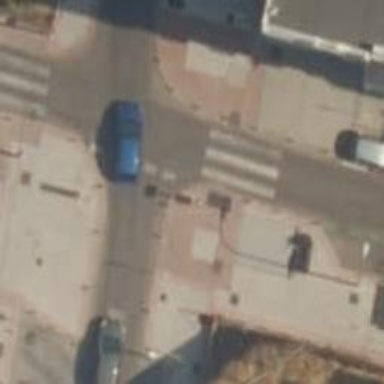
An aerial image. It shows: Uncontrolled zebra crossing on the road.